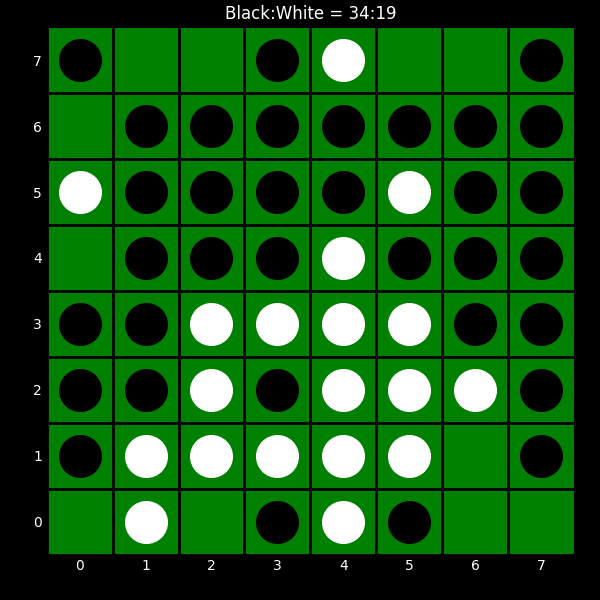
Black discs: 34
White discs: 19